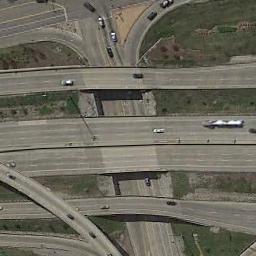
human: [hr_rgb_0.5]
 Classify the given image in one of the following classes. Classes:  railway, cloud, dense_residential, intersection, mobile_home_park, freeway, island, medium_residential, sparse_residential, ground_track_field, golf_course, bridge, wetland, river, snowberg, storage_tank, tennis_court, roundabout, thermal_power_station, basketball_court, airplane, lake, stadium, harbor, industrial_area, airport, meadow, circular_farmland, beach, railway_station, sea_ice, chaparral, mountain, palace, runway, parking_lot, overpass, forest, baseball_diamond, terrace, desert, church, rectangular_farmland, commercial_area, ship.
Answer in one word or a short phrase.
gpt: overpass